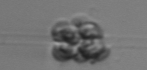
Label: Leptocylindrus_mediterraneus